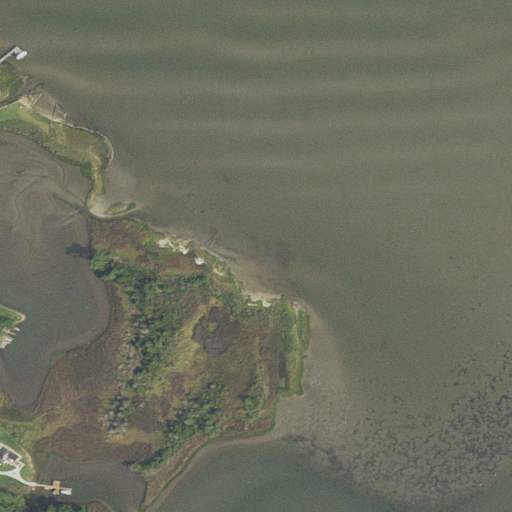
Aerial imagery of cape in Virginia named Bay Point containing open water, herbaceous wetlands, low intensity development, medium intensity development, open development, barren land, and evergreen forest